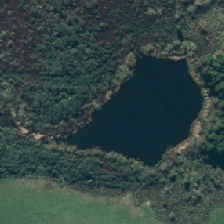
Land cover: lake_pond